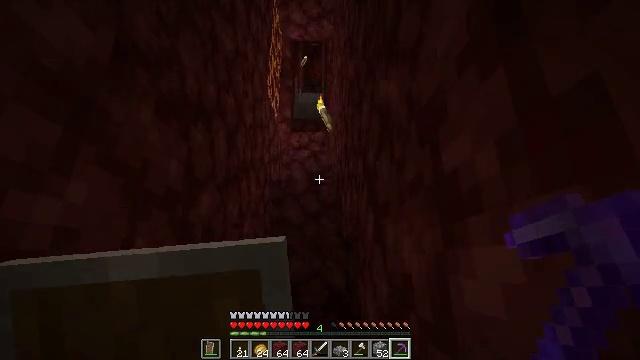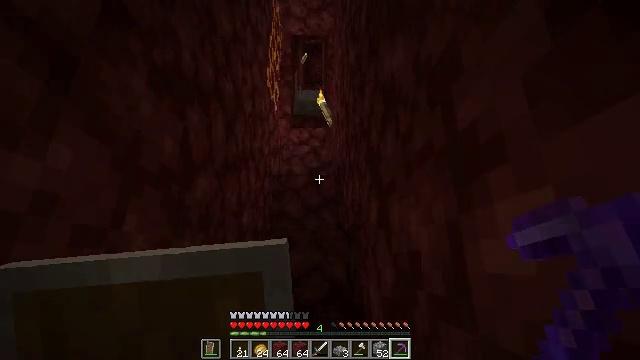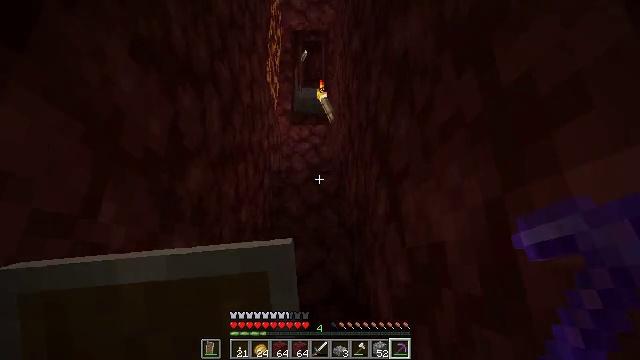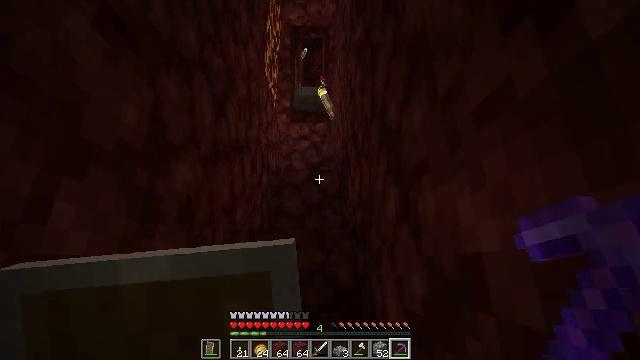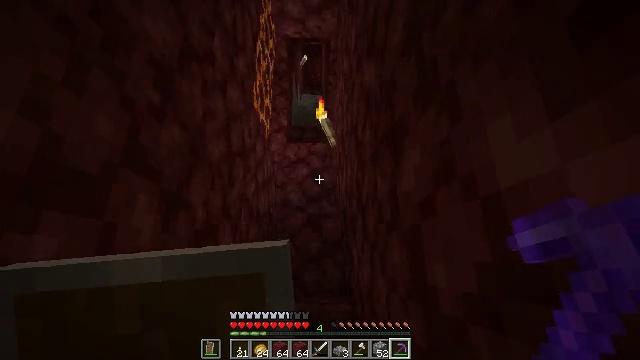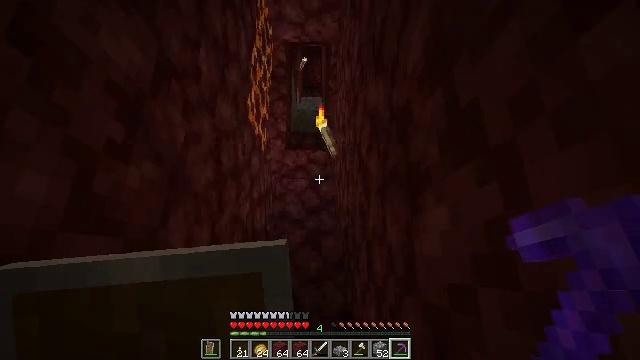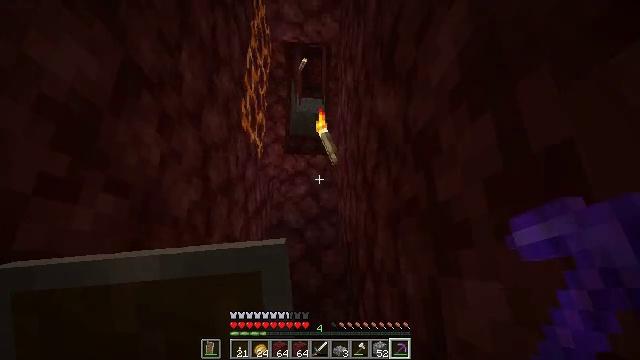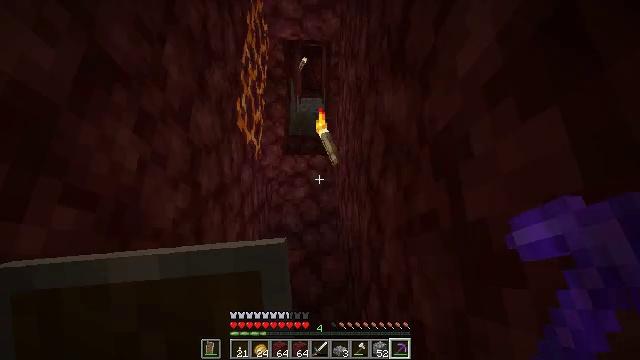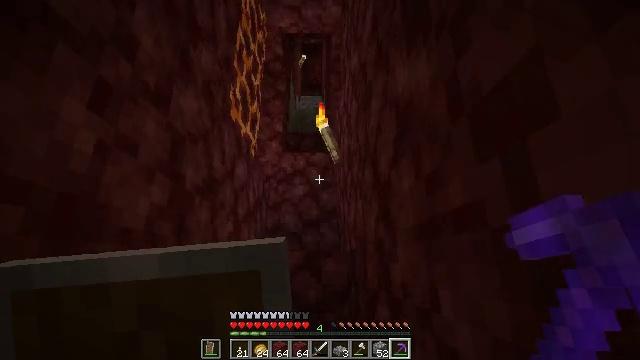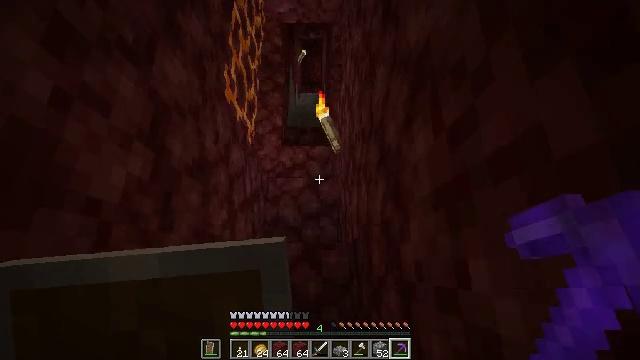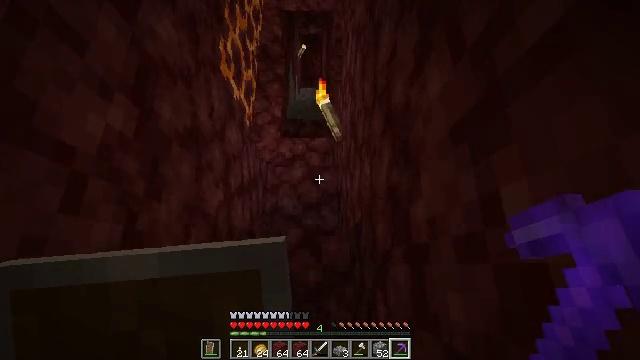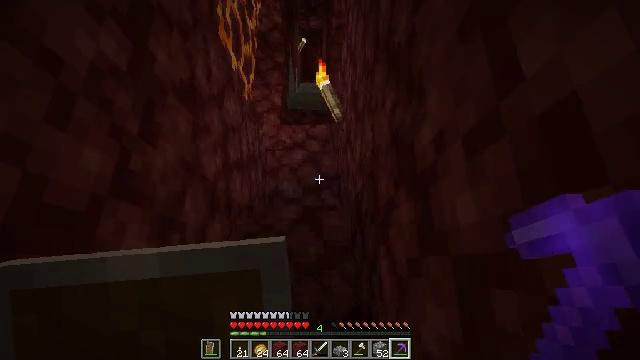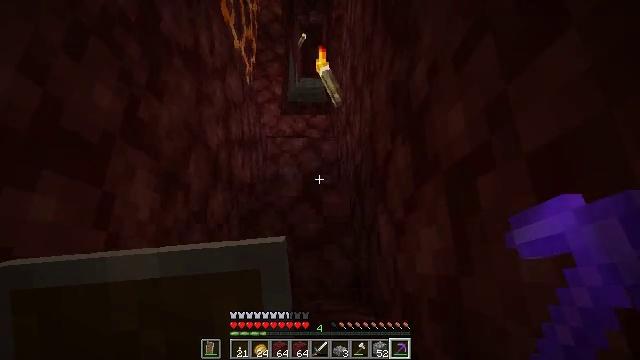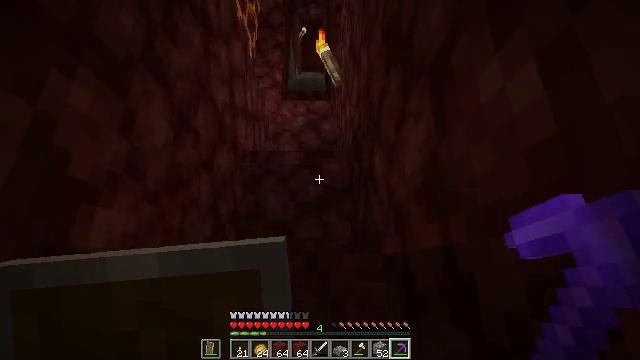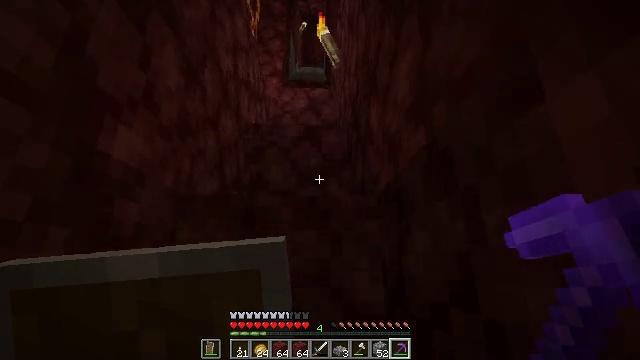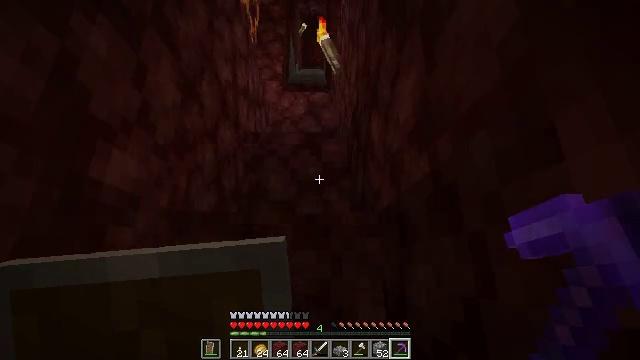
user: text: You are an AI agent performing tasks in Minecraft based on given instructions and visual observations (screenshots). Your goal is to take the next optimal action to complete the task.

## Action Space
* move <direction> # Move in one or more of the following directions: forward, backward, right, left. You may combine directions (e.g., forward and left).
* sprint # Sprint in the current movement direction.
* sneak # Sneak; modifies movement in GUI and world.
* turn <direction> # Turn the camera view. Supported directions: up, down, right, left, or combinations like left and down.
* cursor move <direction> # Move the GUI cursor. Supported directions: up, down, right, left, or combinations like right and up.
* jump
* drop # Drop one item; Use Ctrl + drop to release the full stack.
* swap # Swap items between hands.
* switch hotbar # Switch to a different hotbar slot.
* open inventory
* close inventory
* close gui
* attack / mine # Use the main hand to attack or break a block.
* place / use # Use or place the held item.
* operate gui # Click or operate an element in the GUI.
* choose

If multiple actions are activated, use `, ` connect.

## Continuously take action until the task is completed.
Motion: motion action
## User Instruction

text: craft item air
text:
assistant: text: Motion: move forward, jump
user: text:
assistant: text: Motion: move forward, jump
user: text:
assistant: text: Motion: move forward, jump
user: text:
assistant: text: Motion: move forward, jump
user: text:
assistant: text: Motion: move forward, jump
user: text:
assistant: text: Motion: move forward, jump
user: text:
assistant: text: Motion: move forward, jump
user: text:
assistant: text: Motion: move forward, jump
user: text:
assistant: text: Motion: move forward, jump
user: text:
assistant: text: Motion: move forward, jump
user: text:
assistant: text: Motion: move forward, jump
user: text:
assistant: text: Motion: move forward, jump
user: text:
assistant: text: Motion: move forward, jump
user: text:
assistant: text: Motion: move forward, jump
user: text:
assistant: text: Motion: move forward, jump
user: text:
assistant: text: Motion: move forward, jump
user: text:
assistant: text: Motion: move forward, jump
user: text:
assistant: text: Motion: move forward, jump
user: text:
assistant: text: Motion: move forward, jump
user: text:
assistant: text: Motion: move forward, jump
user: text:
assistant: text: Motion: move forward, jump
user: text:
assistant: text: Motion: move forward, jump
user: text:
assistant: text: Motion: move forward, jump
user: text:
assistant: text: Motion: move forward, jump
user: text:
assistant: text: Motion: move forward, jump
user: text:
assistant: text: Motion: move forward, jump
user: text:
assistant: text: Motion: move forward, jump
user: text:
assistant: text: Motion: move forward, jump
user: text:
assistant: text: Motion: move forward, jump
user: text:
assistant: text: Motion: move forward, jump